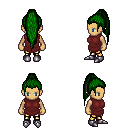
a pixel art fantasy rpg character, female body template, human, tanned skin, maroon tunic, gold greaves, green extra-long topknot hairstyle, metal boots, four views (front, back, left, right), 2x2 character sprite sheet, small pixel art, hard edges, no anti-aliasing